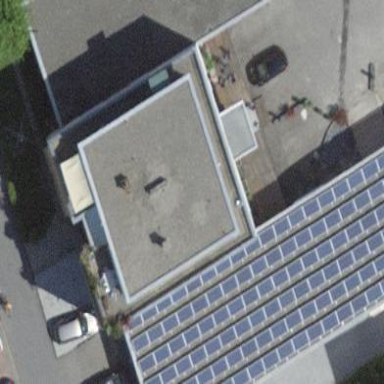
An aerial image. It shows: Solar power generator.